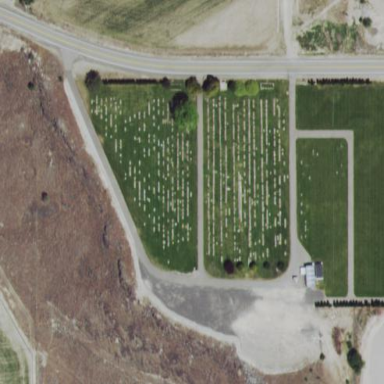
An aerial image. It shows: Cemetery.